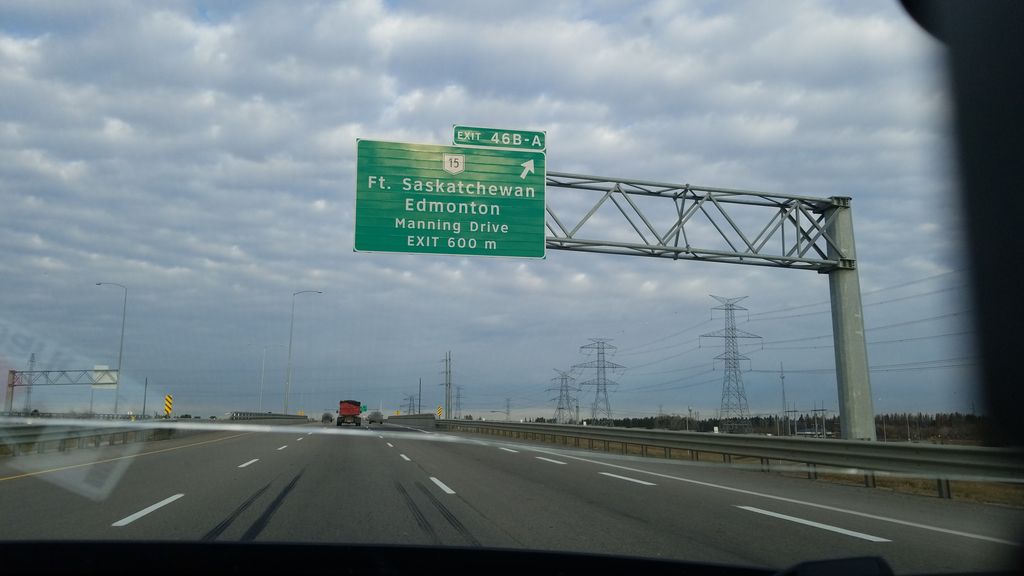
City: edmonton